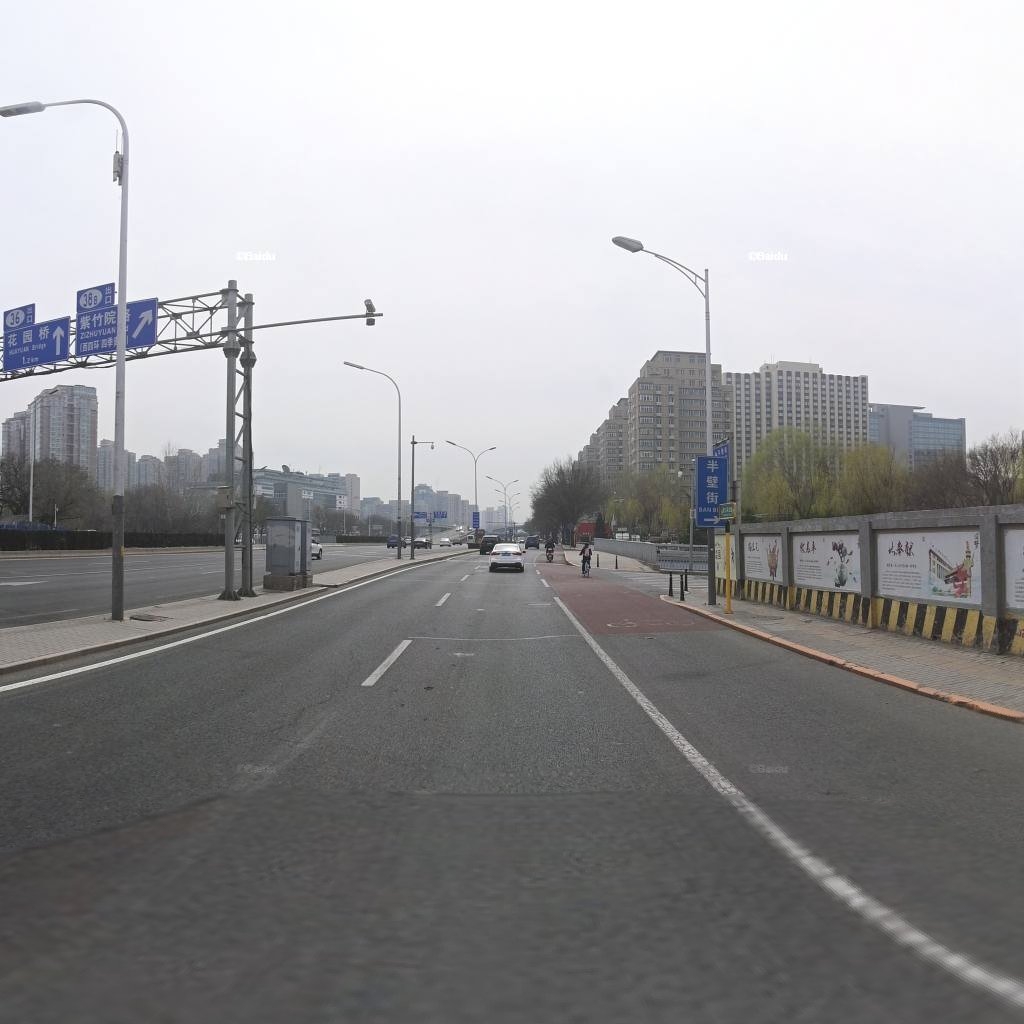
Region: Haidian
Road damage annotations: longitudinal crack, transverse patch